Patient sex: M
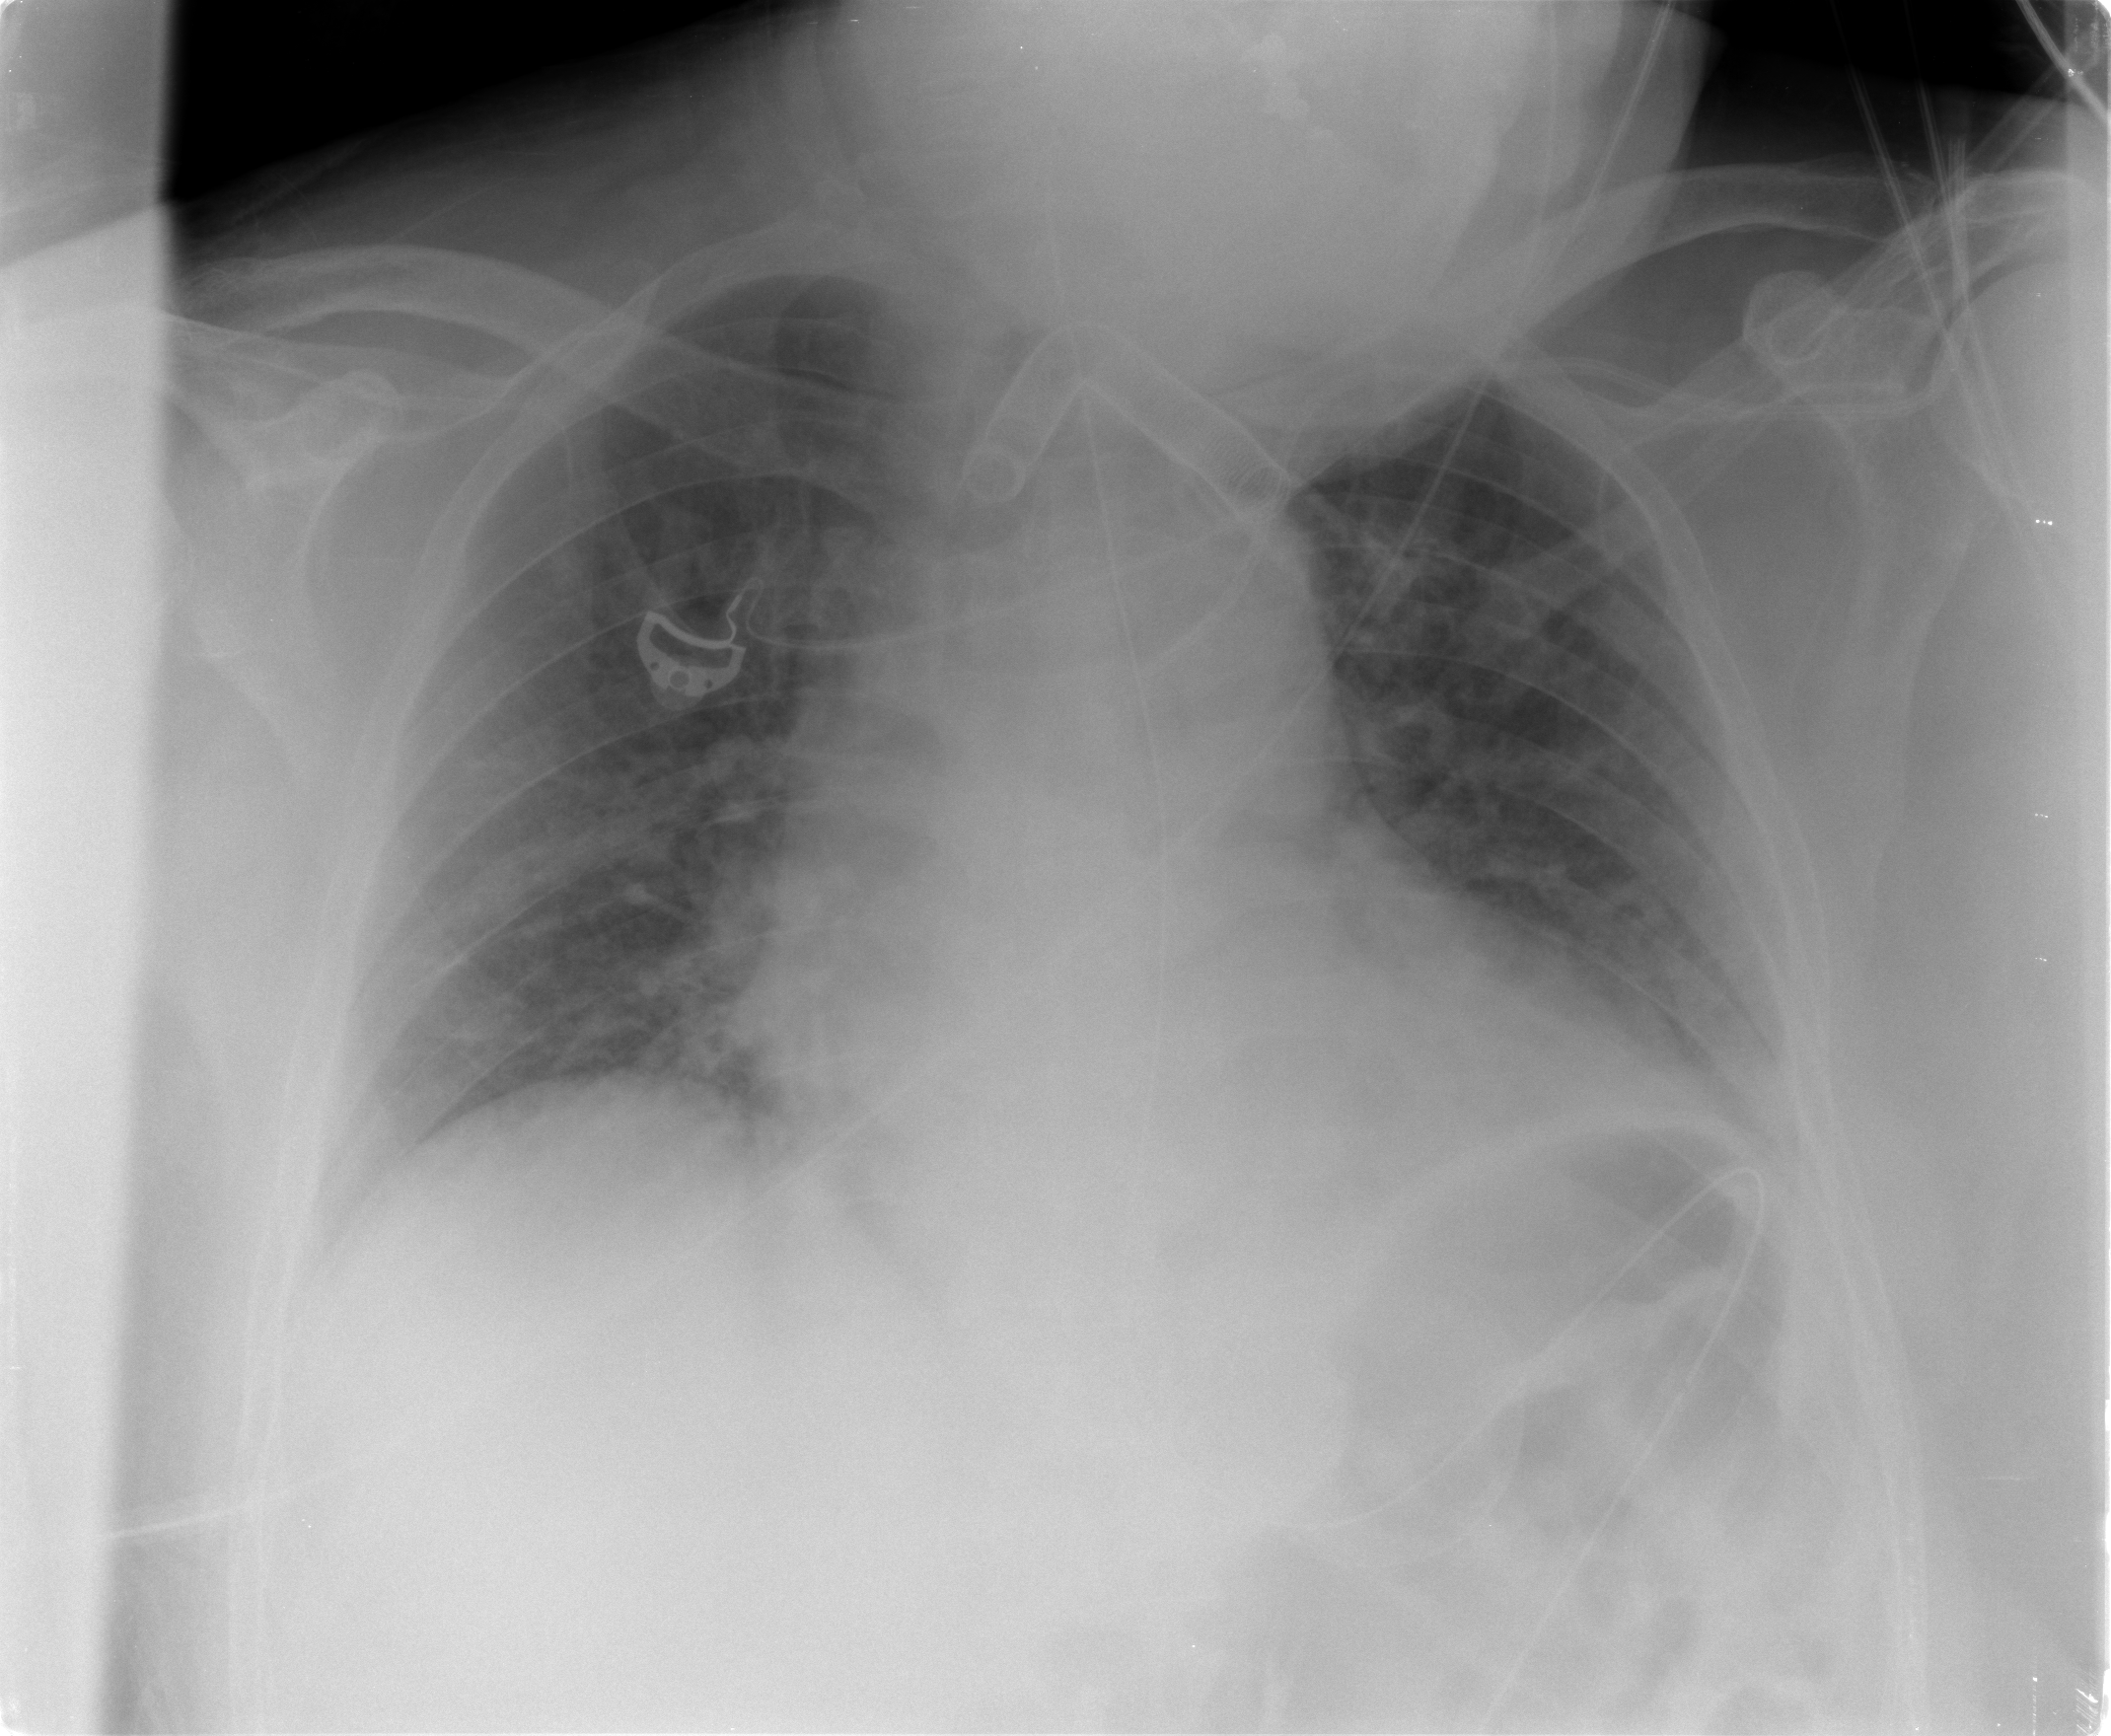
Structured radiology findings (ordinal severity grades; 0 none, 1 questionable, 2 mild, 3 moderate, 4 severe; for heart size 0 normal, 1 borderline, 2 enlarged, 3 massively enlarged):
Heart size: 2
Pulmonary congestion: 3
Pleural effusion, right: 0
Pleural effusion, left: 2
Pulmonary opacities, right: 2
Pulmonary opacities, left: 2
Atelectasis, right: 2
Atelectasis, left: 2